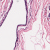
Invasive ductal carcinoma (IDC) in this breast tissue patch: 0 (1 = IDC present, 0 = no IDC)